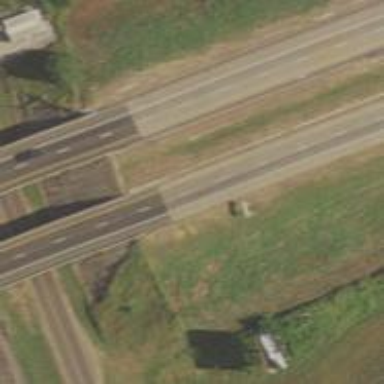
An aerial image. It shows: Beam bridge on motorway.